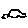
Label: car